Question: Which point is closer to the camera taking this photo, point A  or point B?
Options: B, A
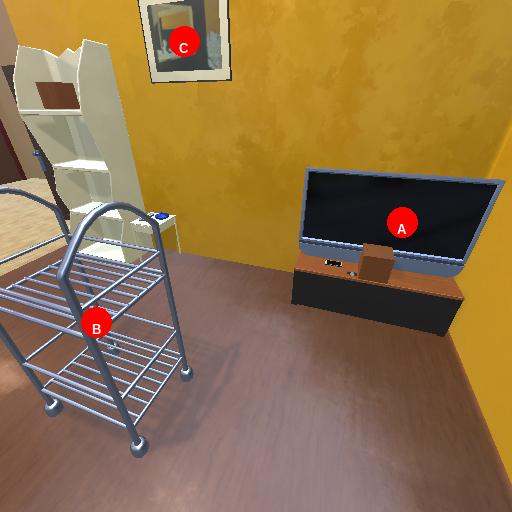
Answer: B